Question: I have two columns of data, x and y. The y data takes the shape of the triangle wave below. As you can see, the triangle has 2 sections of positive gradient and 1 longer section with a negative gradient.

I would like to write a program that:
- -
How is this best done in Python?
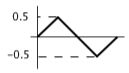
Answer: '''
filen = 'filename.txt'
x = loadtxt(fn,unpack=True,usecols=[0])
y = loadtxt(fn,unpack=True,usecols=[1])
n = ma.masked_where(gradient(y) < 0, y)
p = ma.masked_where(gradient(y) > 0, y)
pylab.plot(x,n,'r',x,p,'g')
'''
Does the trick for me!